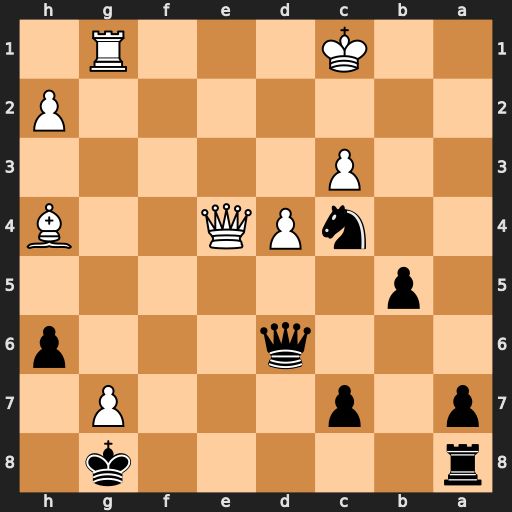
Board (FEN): r5k1/p1p3P1/3q3p/1p6/2nPQ2B/2P5/7P/2K3R1
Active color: b
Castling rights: -
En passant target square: -
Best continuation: Qa3+ Kd1 Qa1+